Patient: sex F, age 34
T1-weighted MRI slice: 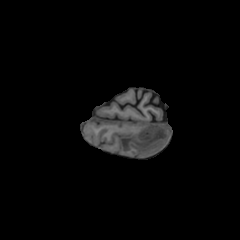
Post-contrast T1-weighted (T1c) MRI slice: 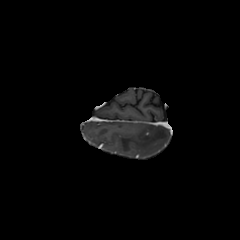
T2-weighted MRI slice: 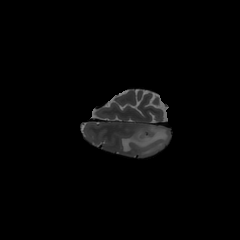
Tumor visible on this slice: yes
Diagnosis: Astrocytoma, IDH-mutant
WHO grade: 3